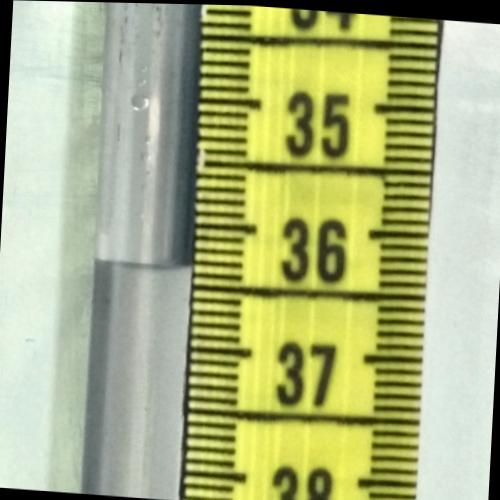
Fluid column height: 36.3 cm